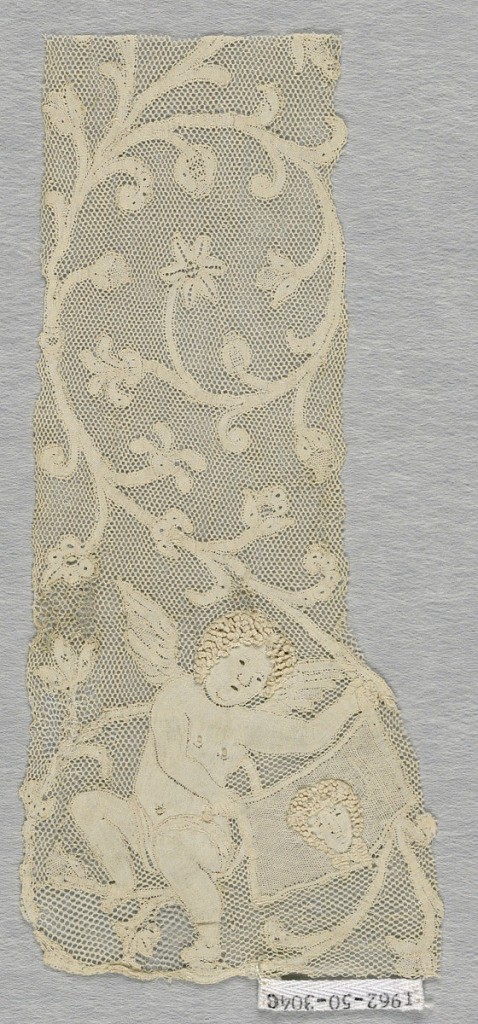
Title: Bands
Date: early 18th century
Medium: linen Technique: bobbin lace, discontinuous tape
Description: Border fragments with scrolling vines and angels.